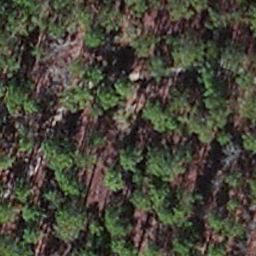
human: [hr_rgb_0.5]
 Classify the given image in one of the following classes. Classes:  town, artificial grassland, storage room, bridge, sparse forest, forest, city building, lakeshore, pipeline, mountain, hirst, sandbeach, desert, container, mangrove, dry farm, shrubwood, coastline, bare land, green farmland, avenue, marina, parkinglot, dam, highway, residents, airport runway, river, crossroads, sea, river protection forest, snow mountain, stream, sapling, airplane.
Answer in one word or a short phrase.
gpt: sapling